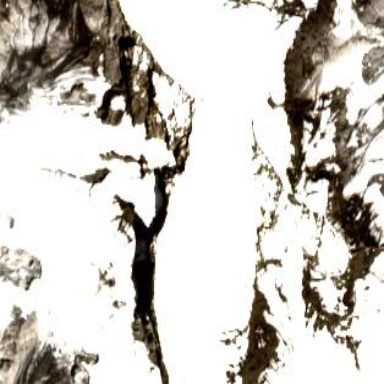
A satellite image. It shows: Majestic glacier in the distance.